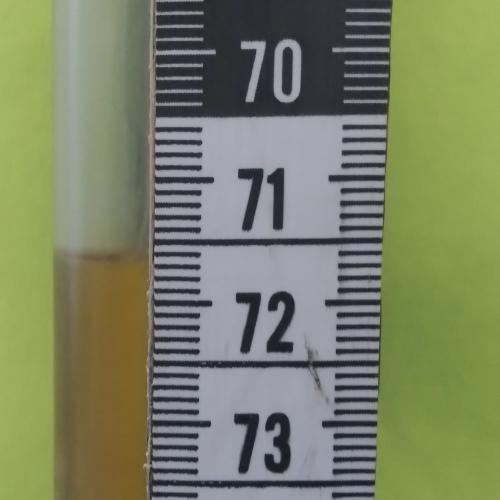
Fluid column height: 71.6 cm